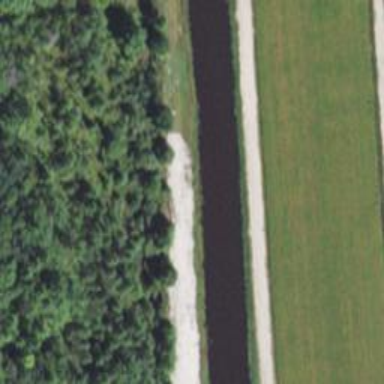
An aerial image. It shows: Canal.